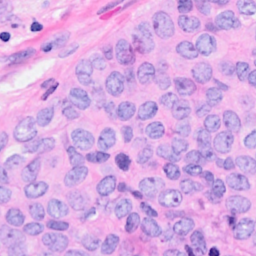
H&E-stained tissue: Breast